Interaction volume radius: 10 \u00c5
Interaction volume height: 15 \u00c5
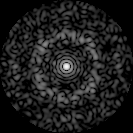
Disorder parameter: 0.774